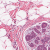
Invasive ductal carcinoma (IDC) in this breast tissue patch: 0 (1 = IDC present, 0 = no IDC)